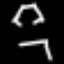
Label: octagon